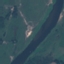
Label: River